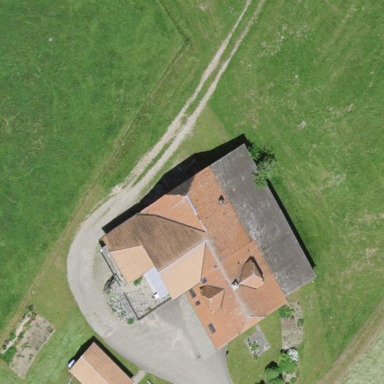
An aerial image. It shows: Farmyard area.